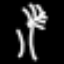
Label: palm tree